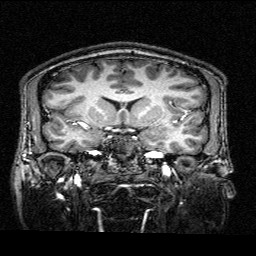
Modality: T1w
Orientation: sagittal
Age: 20
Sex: male